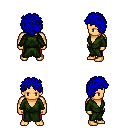
a pixel art fantasy rpg character, male body template, human, tanned skin, green robe, red pants, blue curly afro hairstyle, four views (front, back, left, right), 2x2 character sprite sheet, small pixel art, hard edges, no anti-aliasing